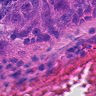
Metastatic tissue present: yes